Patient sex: M
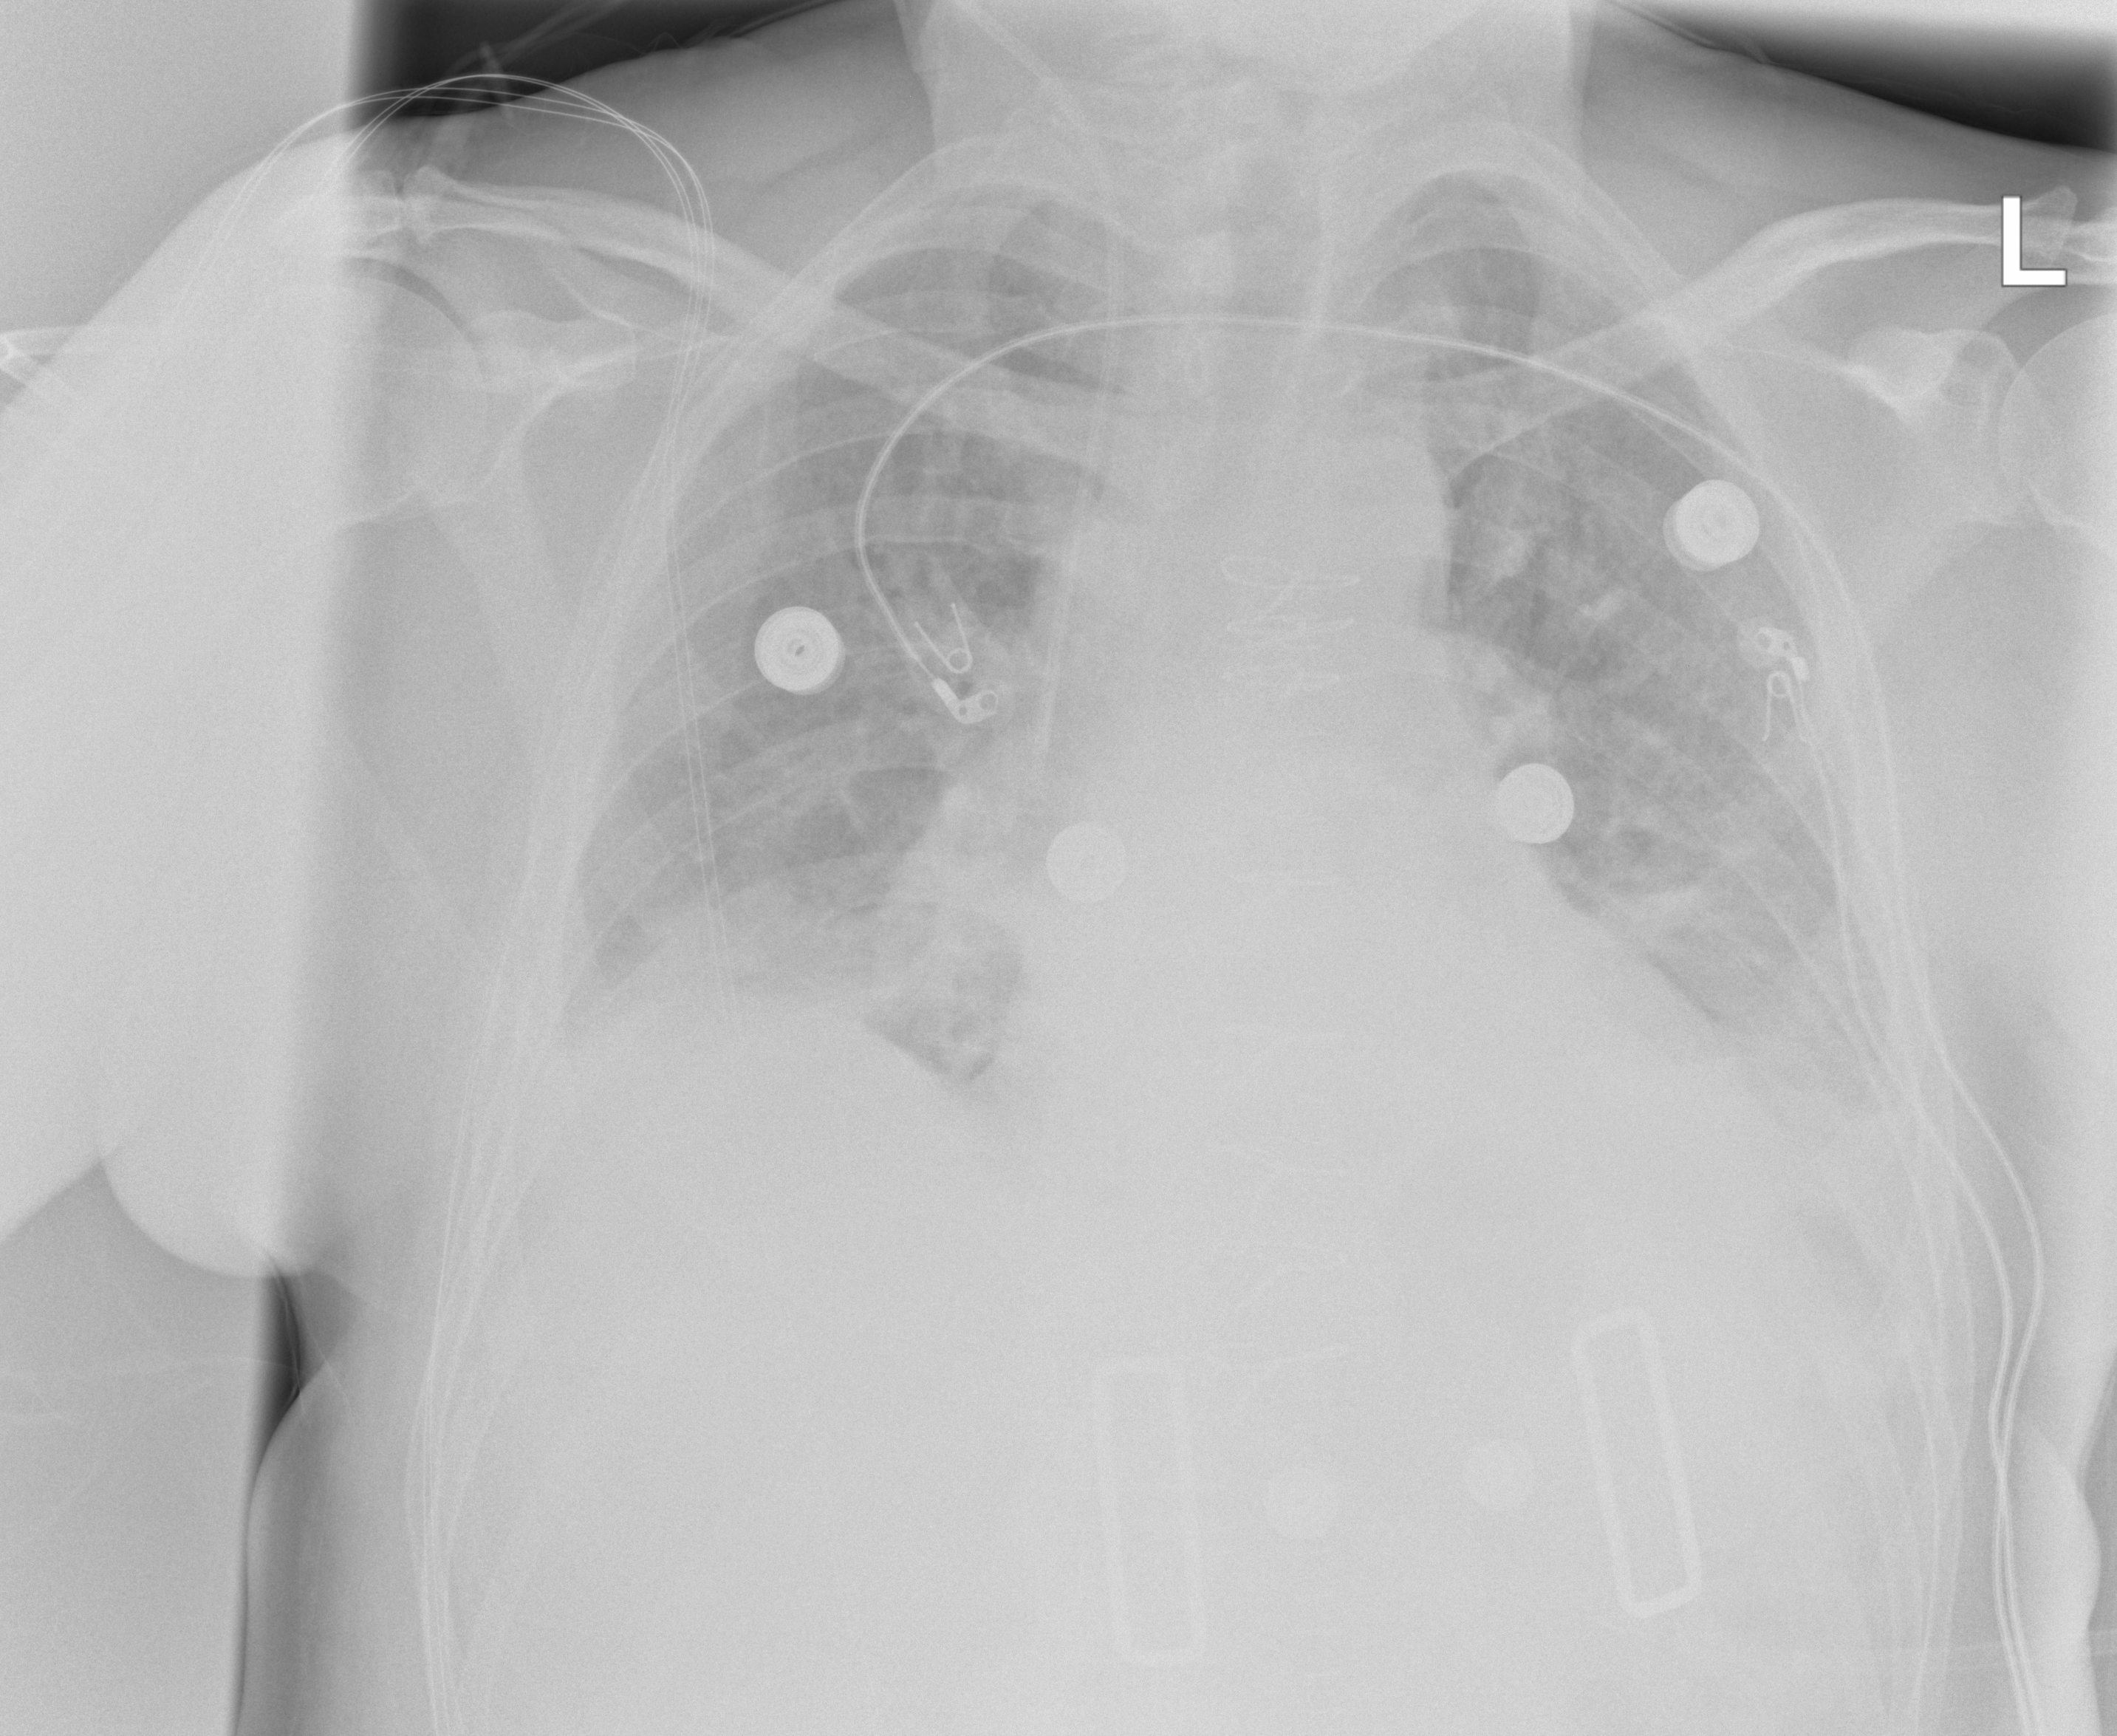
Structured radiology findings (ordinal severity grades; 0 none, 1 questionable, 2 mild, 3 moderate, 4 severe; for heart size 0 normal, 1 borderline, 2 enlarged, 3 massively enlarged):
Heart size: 2
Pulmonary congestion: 2
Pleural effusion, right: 2
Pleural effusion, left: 2
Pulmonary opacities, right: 2
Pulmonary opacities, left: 2
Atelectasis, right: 2
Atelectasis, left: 2